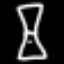
Label: hourglass